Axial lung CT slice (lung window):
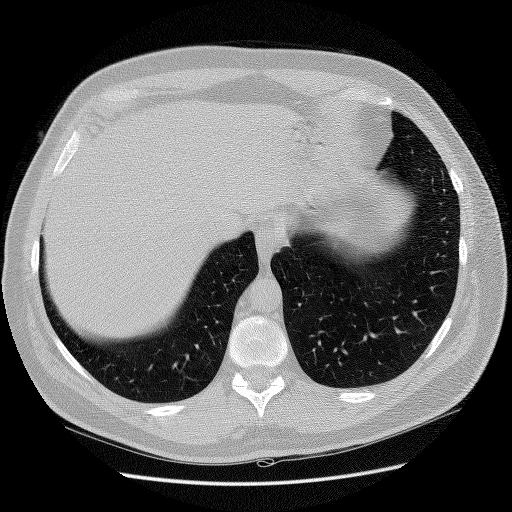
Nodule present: no